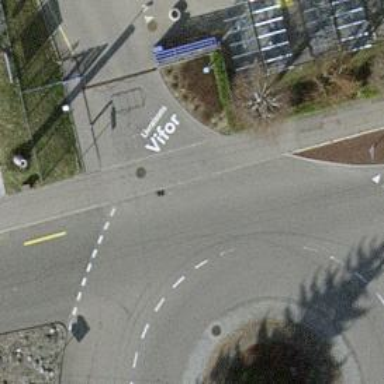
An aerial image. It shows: Unmarked crossing on the road.